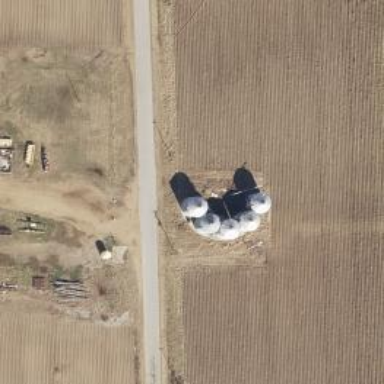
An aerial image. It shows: Silo.